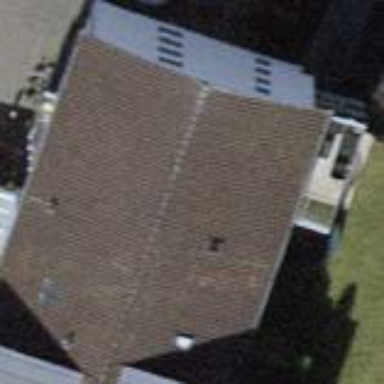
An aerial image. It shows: Terrace building.